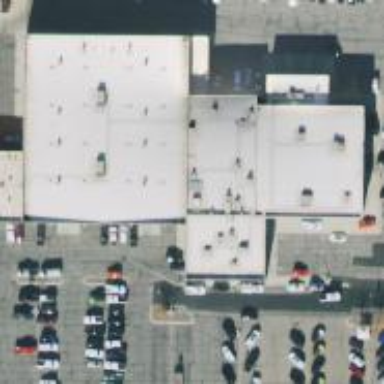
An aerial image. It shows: Retail building housing car shop.